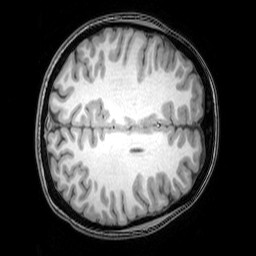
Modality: T1w
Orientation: axial
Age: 24
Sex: female
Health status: healthy
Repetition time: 0.081 s
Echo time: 0.037 s